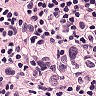
Metastatic tissue present: yes